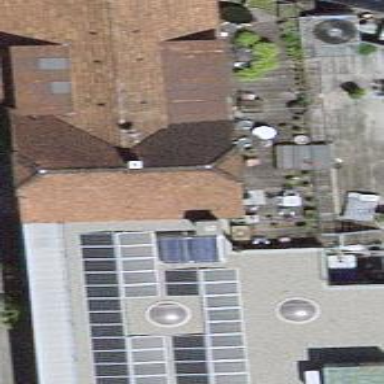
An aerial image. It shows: Building that houses restaurant.